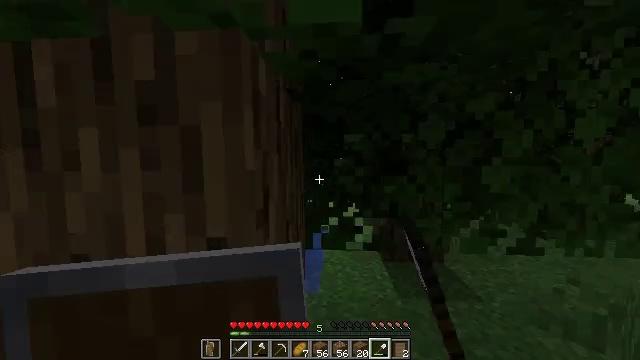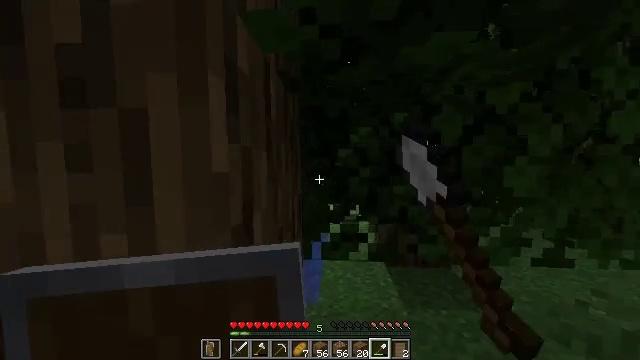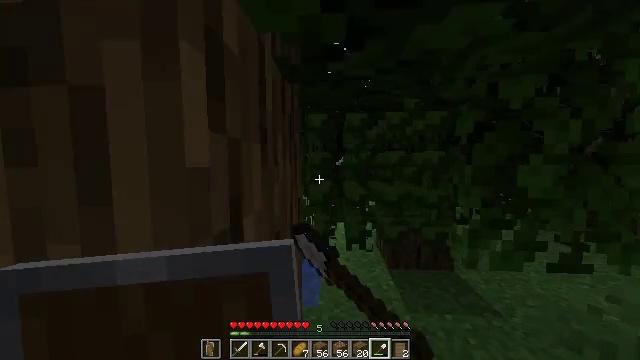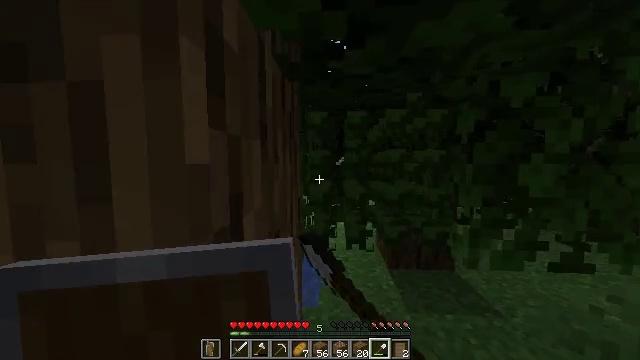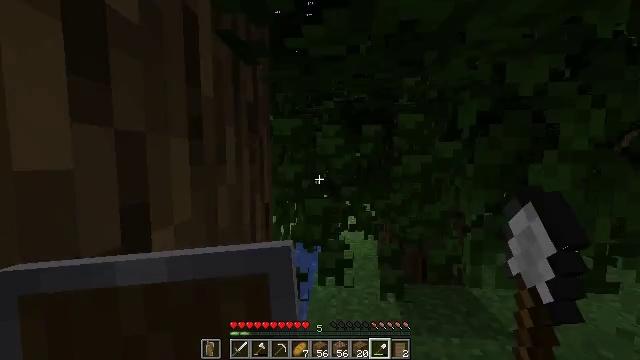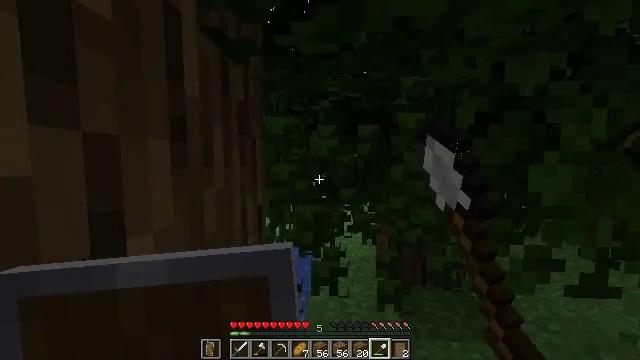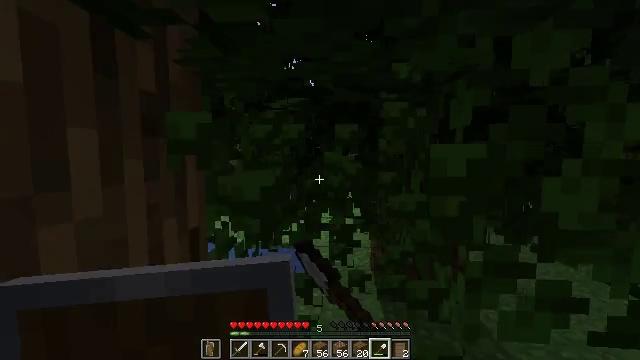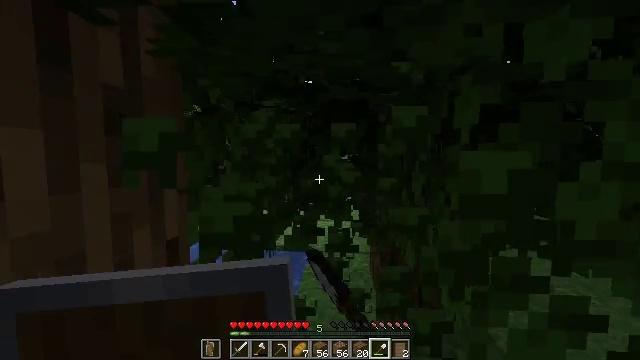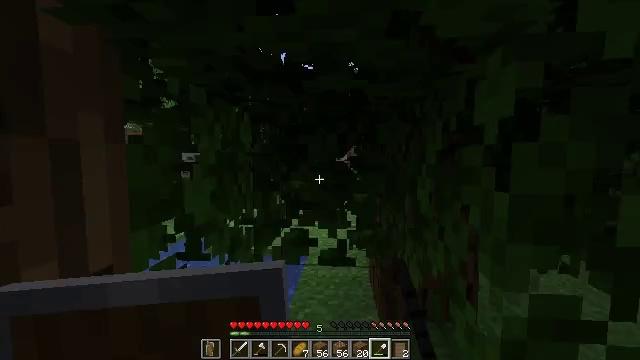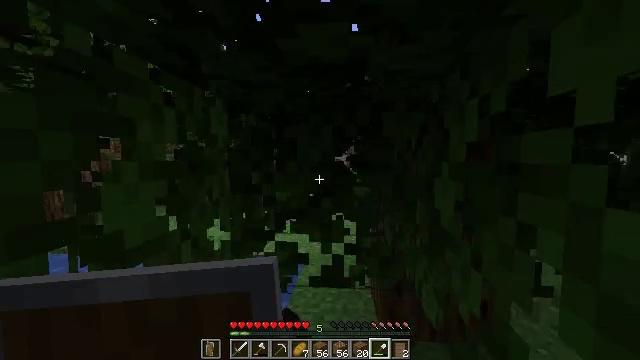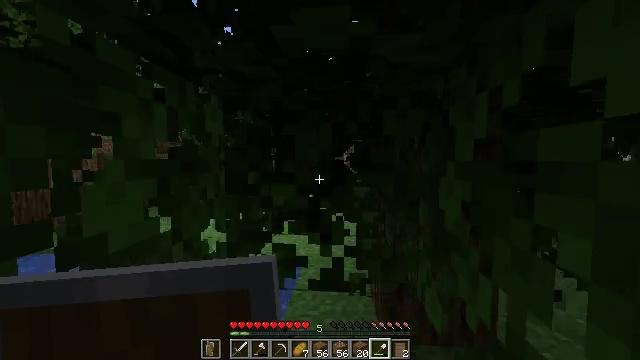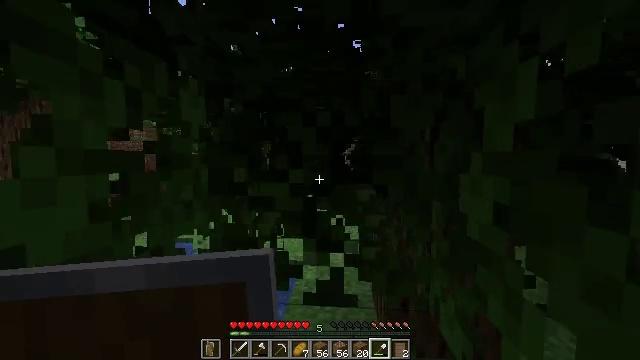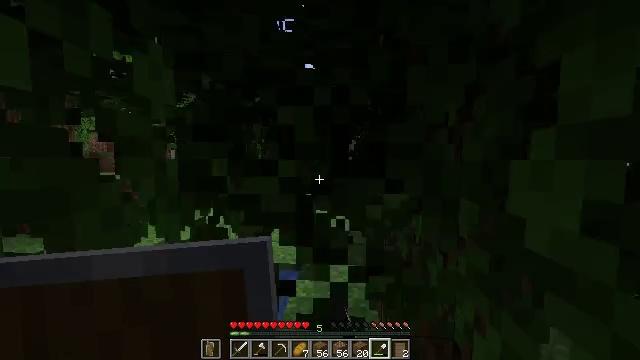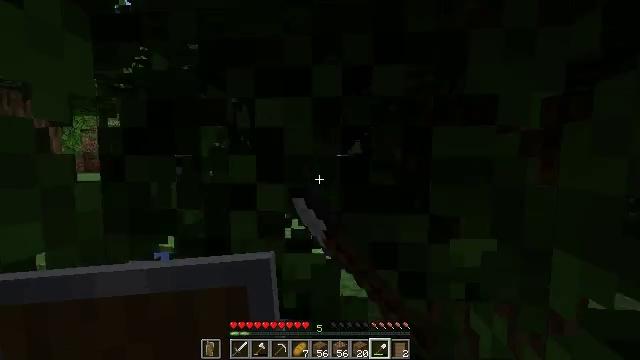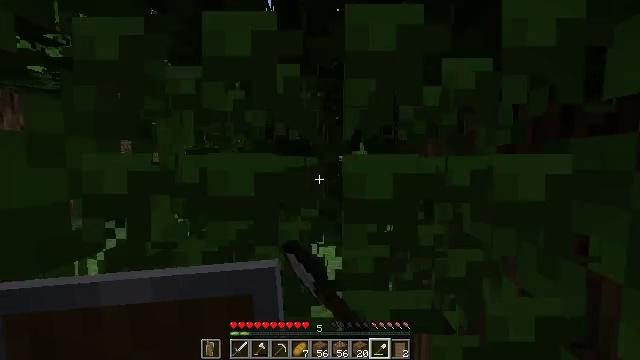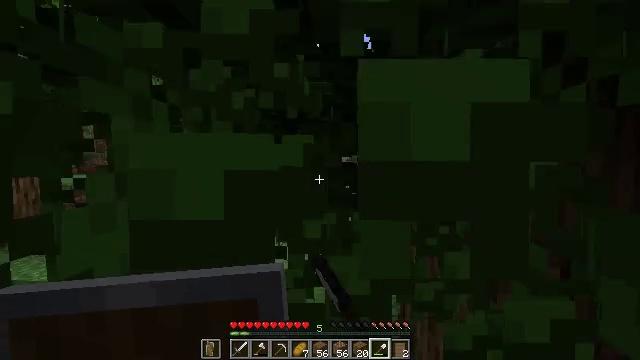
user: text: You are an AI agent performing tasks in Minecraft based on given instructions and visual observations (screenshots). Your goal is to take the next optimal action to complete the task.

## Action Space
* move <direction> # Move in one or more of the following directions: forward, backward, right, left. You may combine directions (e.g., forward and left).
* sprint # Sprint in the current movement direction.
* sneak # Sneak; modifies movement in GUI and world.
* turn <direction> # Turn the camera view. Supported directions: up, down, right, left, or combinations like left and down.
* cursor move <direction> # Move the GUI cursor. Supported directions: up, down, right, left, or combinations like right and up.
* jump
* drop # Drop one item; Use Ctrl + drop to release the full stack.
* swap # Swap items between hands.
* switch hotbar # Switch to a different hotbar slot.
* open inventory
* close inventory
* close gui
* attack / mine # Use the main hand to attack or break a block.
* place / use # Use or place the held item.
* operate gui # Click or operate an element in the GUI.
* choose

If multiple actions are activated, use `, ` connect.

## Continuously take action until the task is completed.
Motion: motion action
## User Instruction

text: Remove oak leaves from branches.
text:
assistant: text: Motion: move forward, attack / mine
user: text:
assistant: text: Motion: move forward, attack / mine
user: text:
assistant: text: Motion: move forward and move right, attack / mine
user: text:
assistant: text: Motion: move forward and move right, attack / mine
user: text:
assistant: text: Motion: move forward and move right, attack / mine
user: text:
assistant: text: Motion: move forward, attack / mine
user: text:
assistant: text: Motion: move forward, attack / mine
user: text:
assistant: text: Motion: move forward, attack / mine
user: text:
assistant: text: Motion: move forward, attack / mine
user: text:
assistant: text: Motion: move forward, attack / mine
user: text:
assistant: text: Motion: move forward, attack / mine
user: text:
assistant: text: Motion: move forward, attack / mine
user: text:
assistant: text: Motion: move forward, attack / mine
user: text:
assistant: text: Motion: move forward, attack / mine
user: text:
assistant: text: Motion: move forward, attack / mine
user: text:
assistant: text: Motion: move forward, attack / mine
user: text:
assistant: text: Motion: move forward, attack / mine
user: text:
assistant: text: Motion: move forward, attack / mine
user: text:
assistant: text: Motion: move forward, attack / mine
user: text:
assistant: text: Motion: move forward, attack / mine
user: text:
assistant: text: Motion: move forward, attack / mine
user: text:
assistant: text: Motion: move forward, attack / mine
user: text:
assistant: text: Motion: move forward, attack / mine
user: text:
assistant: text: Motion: move forward, attack / mine
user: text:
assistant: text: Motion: move forward, attack / mine
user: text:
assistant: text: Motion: move forward, attack / mine
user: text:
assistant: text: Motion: move forward, attack / mine
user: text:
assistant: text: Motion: move forward, attack / mine
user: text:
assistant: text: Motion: move forward, attack / mine
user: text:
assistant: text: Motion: move forward, attack / mine